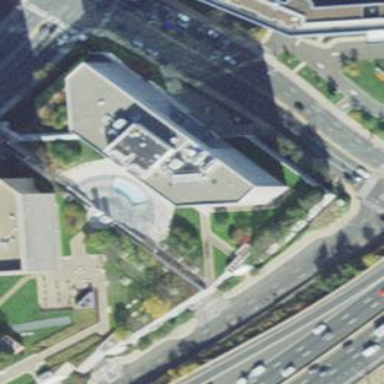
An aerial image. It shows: Part of building.